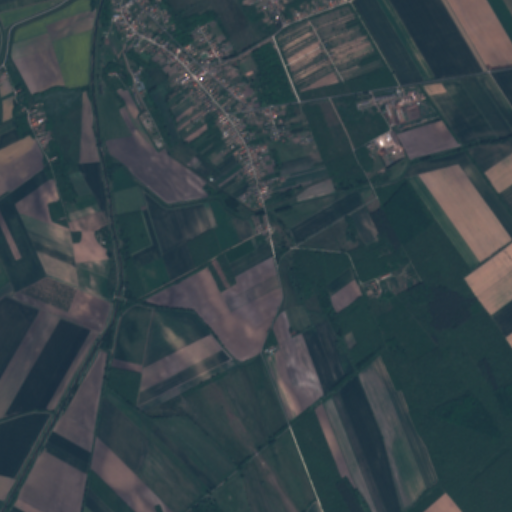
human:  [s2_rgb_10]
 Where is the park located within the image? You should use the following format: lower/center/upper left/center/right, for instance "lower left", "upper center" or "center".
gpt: The park is located in the upper left of the image.
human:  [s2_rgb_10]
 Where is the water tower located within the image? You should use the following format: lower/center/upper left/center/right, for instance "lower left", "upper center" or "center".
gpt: The water tower is located in the upper right of the image.
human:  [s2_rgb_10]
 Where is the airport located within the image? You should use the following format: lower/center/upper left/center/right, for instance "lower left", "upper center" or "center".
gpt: There is no airport in the image.